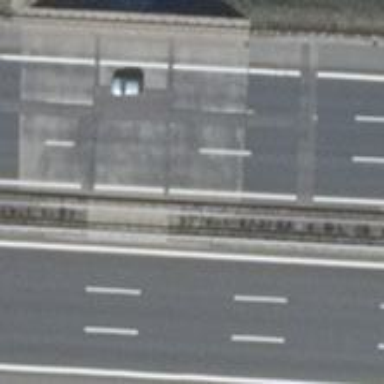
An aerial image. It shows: Concrete motorway.